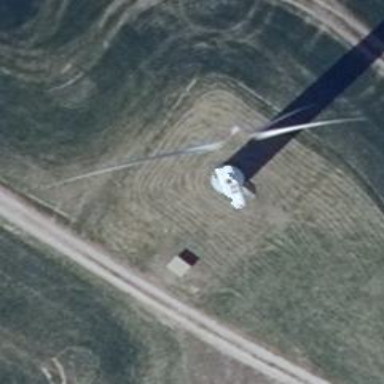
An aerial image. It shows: Wind power generator with wind turbine from Vestas.